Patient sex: F
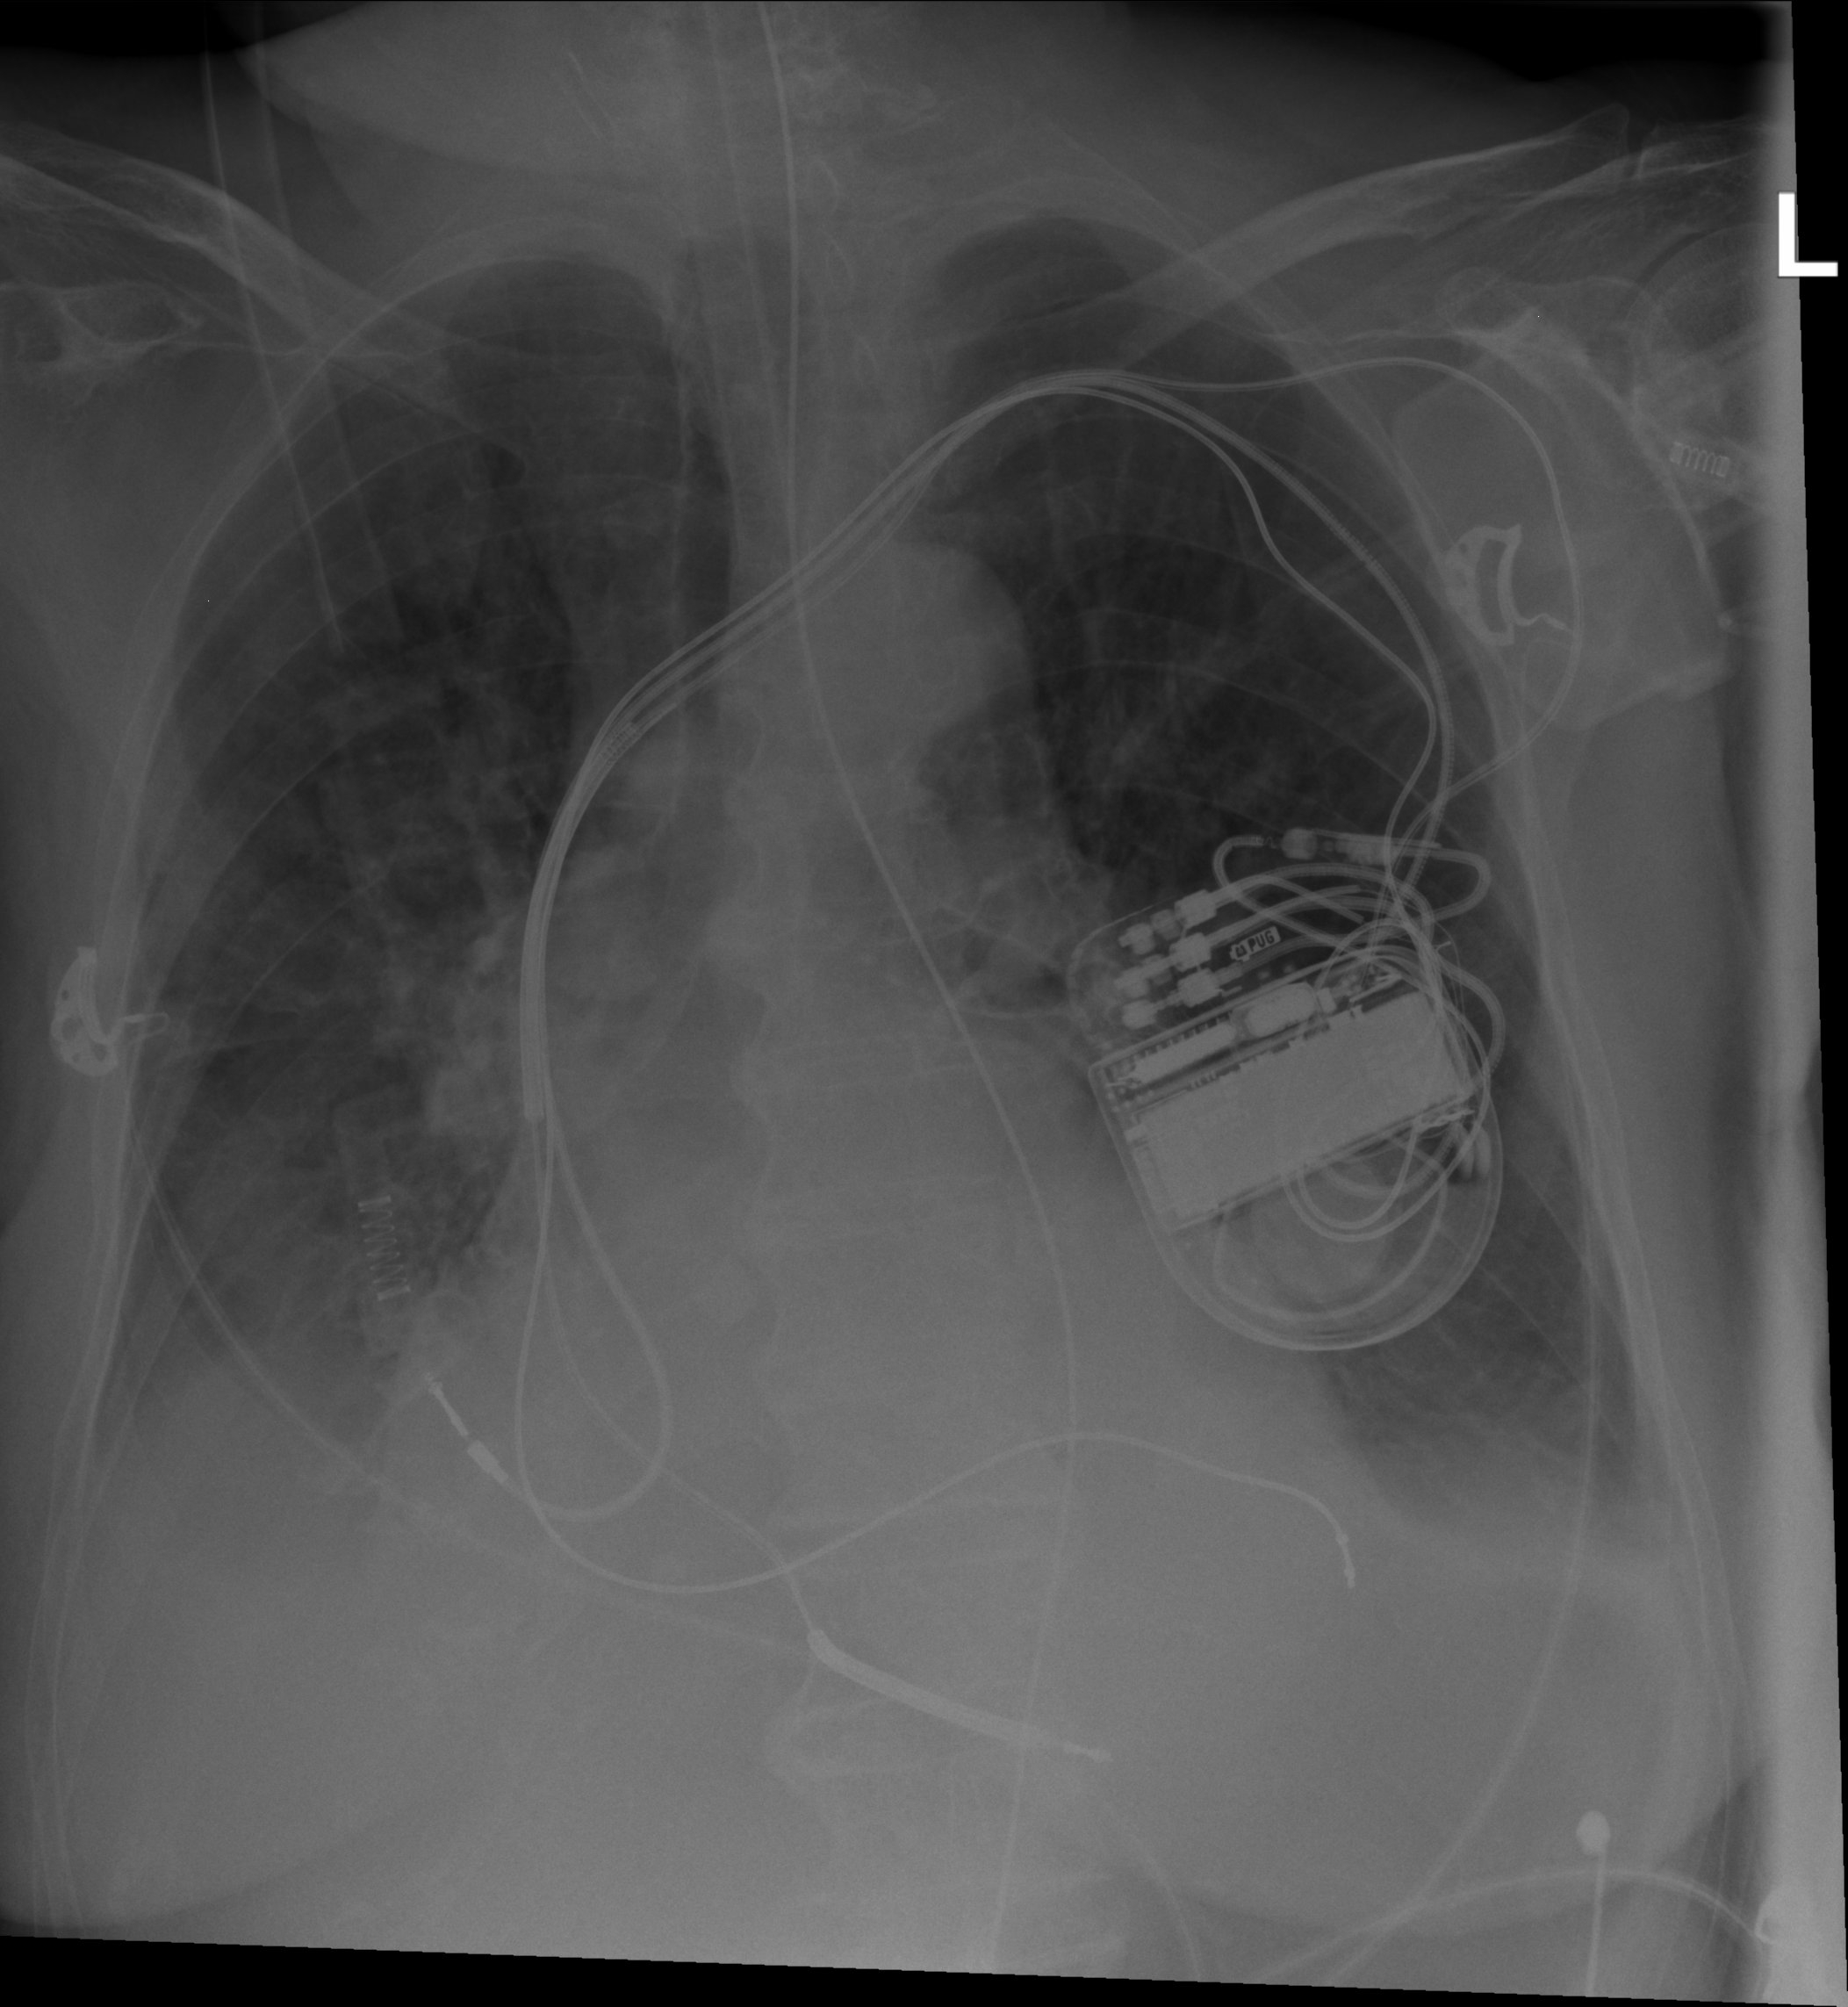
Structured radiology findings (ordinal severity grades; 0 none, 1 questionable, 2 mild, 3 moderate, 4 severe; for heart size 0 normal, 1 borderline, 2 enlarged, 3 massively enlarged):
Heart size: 2
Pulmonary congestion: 0
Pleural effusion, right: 2
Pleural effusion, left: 2
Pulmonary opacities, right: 0
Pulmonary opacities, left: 0
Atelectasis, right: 0
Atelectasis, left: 0